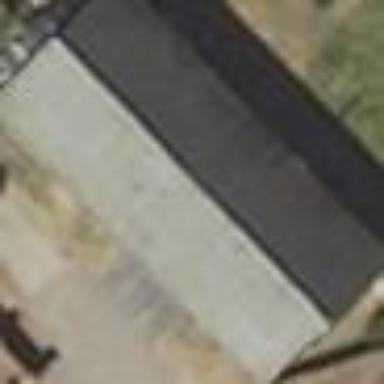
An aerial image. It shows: Shed building.